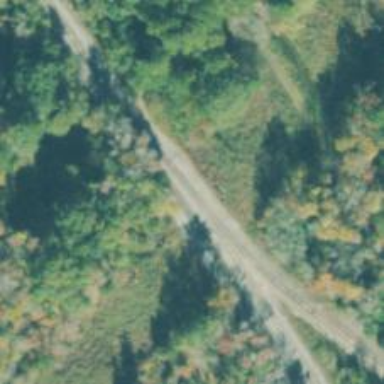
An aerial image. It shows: Railway siding with rails.